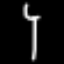
Label: fork